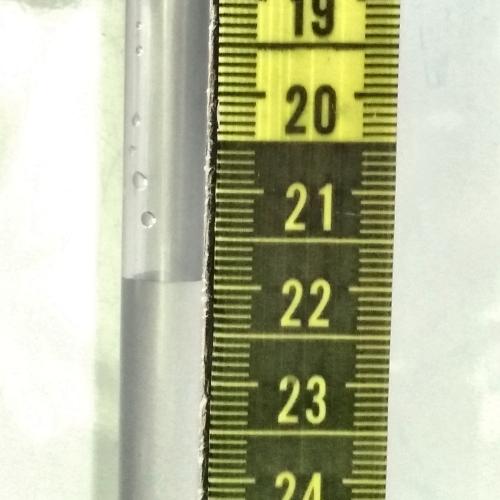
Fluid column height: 21.9 cm